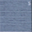
Piece: xx